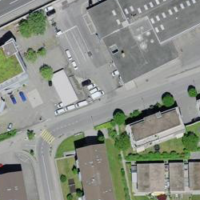
EUNIS habitat code: 57
Species observed at this site:
Mespilus germanica